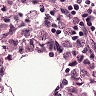
Metastatic tissue present: yes